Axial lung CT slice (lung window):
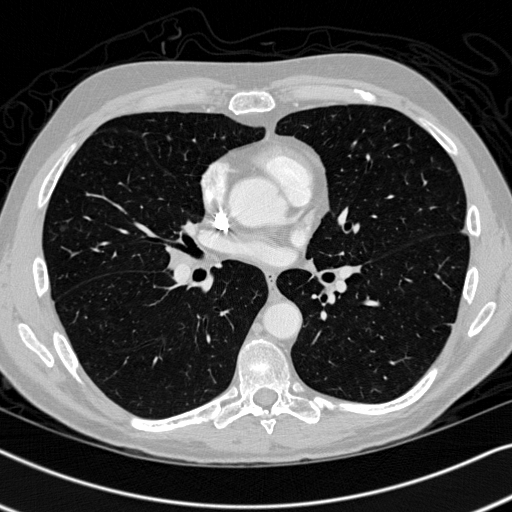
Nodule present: no